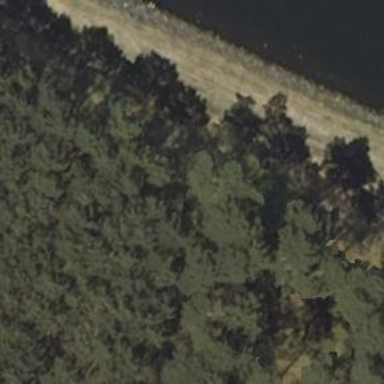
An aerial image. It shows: Grassy path.